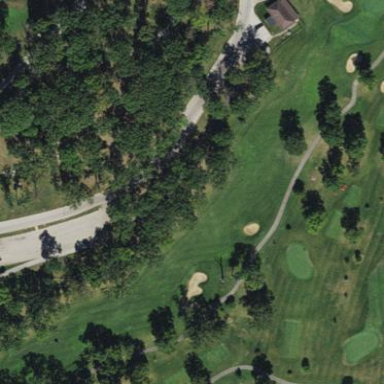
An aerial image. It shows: Well-maintained grassy area designated as golf fairway. It is part of golf sport facility.